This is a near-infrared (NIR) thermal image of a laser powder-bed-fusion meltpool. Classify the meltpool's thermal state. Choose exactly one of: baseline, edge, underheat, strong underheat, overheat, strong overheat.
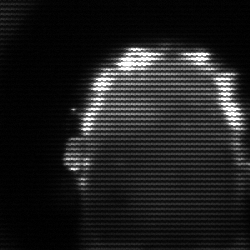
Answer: baseline